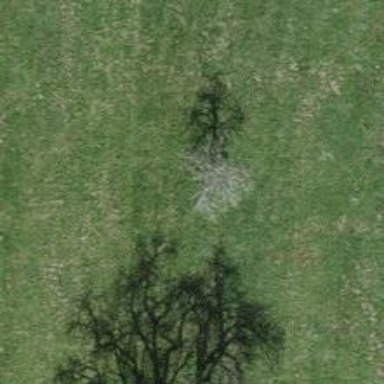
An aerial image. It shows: Single tag "natural: tree."